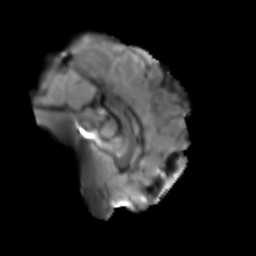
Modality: T2w
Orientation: sagittal
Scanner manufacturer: siemens
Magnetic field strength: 3 T
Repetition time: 3.6 s
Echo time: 0.092 s